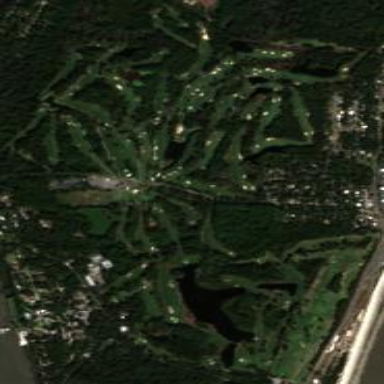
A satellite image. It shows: Golf course.